Question: I am working on creating a nested gridview. I am using an example from: <URL>
The problem is the "minus" of the script does not remove the nested gridview. What seems to be happen is the "plus" function seems to trigger again and again.
'''
<script type = "text/javascript">
$(document).ready(function () {
$("[src*=plus]").on("click", function () {
$(this).closest("tr").after("<tr><td></td><td colspan = '999'>" + $(this).next().html() + "</td></tr>")
$(this).attr("src", "images/minus.png");
});
$("[src*=minus]").on("click", function () {
$(this).attr("src", "images/plus.png");
$(this).closest("tr").next().remove();
});
});
'''
> I am using an UpdatePanel (The 2 gridviews are Inside).
'''
<asp:UpdatePanel ID="UpdatePanel1" runat="server">
<ContentTemplate>
<script type="text/javascript">
Sys.Application.add_load(BindEvents);
</script>
<asp:GridView ID="GridView1" runat="server" Width = "100%" AutoGenerateColumns = "False" Font-Names = "Arial" CssClass="table table-hover table-bordered"
Font-Size = "11pt" AlternatingRowStyle-BackColor = "#F18903" HeaderStyle-BackColor = "#F18A07" AllowPaging ="True"
DataKeyNames="Rut" OnPageIndexChanging = "OnPaging" onrowediting="EditCustomer" OnRowDataBound="OnRowDataBound" onrowupdating="UpdateCustomer" onrowcancelingedit="CancelEdit" >
<Columns>
<asp:TemplateField>
<ItemTemplate>
<img alt = "" style="cursor: pointer" src="images/plus.png" />
<asp:Panel ID="pnlOrders" runat="server" Style="display: none">
<asp:GridView ID="gvOrders" runat="server" AutoGenerateColumns="false" CssClass = "ChildGrid">
<Columns>
<asp:BoundField ItemStyle-Width="150px" DataField="Nombre" HeaderText="Order Id" />
<asp:BoundField ItemStyle-Width="150px" DataField="Rut" HeaderText="Date" />
</Columns>
</asp:GridView>
</asp:Panel>
</ItemTemplate>
</asp:TemplateField>
<asp:TemplateField HeaderText = "Nombre" >
<ItemTemplate>
<asp:Label ID="lblNombre" runat="server" Text='<%# Eval("Nombre")%>'></asp:Label>
</ItemTemplate>
</asp:TemplateField>
<asp:TemplateField HeaderText = "Rut">
<ItemTemplate >
<asp:Label ID="lblRut" DataField="Rut" runat="server" Text='<%# Eval("Rut")%>'></asp:Label>
</ItemTemplate>
</asp:TemplateField>
<asp:TemplateField HeaderText = "Fecha de Nacimiento">
<ItemTemplate>
<asp:Label ID="lblFecha_Nac" runat="server" Text='<%# Eval("Fecha_Nac")%>'></asp:Label>
</ItemTemplate>
<EditItemTemplate>
<div class='input-group date' id='datetimepicker1'>
<asp:TextBox ID="txtFecha_Nac" runat="server" Text='<%# Eval("Fecha_Nac")%>'></asp:TextBox>
<span class="input-group-addon"><span class="glyphicon glyphicon-calendar"></span></span>
</div>
</EditItemTemplate>
</asp:TemplateField>
<asp:TemplateField HeaderText = "Celular">
<ItemTemplate>
<asp:Label ID="lblCelular" runat="server" Text='<%# Eval("Celular")%>'></asp:Label>
</ItemTemplate>
<EditItemTemplate>
<asp:DropDownList ID="txtCelular" runat="server" >
<asp:ListItem Text="SI" Value="1" />
<asp:ListItem Text="NO" Value="0" />
</asp:DropDownList>
</EditItemTemplate>
</asp:TemplateField>
<asp:CommandField EditText="Editar" ShowEditButton="True" />
<asp:TemplateField HeaderText="Informacion Adicional" >
<ItemTemplate>
<asp:Button ID="Btn1" runat="server"
Text="Ver Mas" CommandArgument="Button1"
OnClick="Btn1_Click"/>
</ItemTemplate>
</asp:TemplateField>
<asp:TemplateField HeaderText="Cambio Final" >
<ItemTemplate>
<asp:Button ID="BtnCambio" runat="server"
Text="Check" CommandArgument="Button1"
OnClick="Btn1_ClickCambioFinal"/>
</ItemTemplate>
</asp:TemplateField>
<asp:TemplateField HeaderText="Image">
<EditItemTemplate>
<asp:TextBox ID="TextBox1" runat="server"></asp:TextBox>
</EditItemTemplate>
<ItemTemplate>
<asp:Image ID="Image1" runat="server" />
</ItemTemplate>
</asp:TemplateField>
</Columns>
<AlternatingRowStyle BackColor="#FBEDBB" />
<HeaderStyle BackColor="#F18A07" />
</asp:GridView>
</ContentTemplate>
<Triggers>
<asp:AsyncPostBackTrigger ControlID = "GridView1" />
</Triggers>
</asp:UpdatePanel>
'''

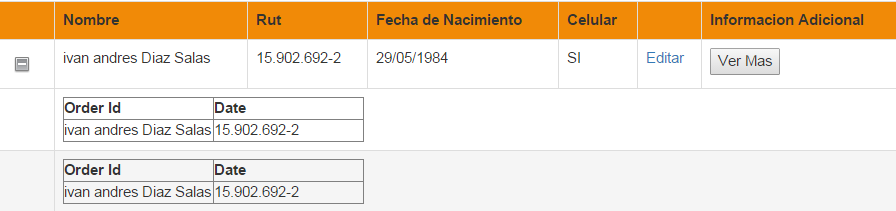
Answer: This is an issue with what event is bound when the document is ready.
If you want to "toggle" between two function calls, there are many addon that can help you with that (<URL>.
An easy way to implement it would be to use jquery <URL> function as mentionned by Tushar Gupta.
'''
function plus() {
$(this).closest("tr").after("<tr><td></td><td colspan = '999'>" + $(this).next().html() + "</td></tr>");
$(this).attr("src", "images/minus.png");
$(this).one("click", minus);
}
function minus() {
$(this).attr("src", "images/plus.png");
$(this).closest("tr").next().remove();
$(this).one("click", plus);
}
$(document).ready(function(){
$("[src*=plus]").one("click", plus);
//You might want to change the selector with a class
// to your img so you don't have to worry about
// opened or closed by default
});
'''
Hope this helps!
The 'on' function bind the event to the DOM element when it is called. In your case, when the document is ready.
When the document is loaded, all your table lines are showing the expand image. Therefore, the "plus click" function is bound to all the img tags.
On the other hand, there are no element showing the minus sign (yet). So no "minus click" function is bound.
The 'on' function doesn't care if you change your element attributes. Remember that your selector selects the elements, even though you filter through the attribute.
In the link you provided, the author used the 'live' function. This function is now deprecated, but it was basically a 'on' function, that would work on the selector now and in the future. This is not the case anymore with the 'on' function.